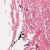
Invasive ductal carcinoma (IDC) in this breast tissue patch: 0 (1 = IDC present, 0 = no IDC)